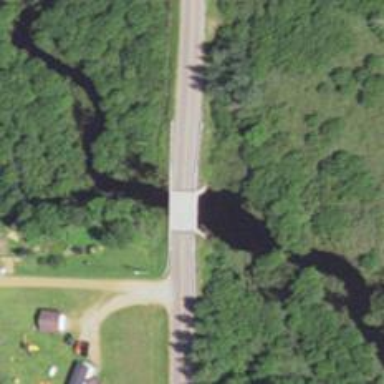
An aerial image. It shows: Tertiary road with bridge.